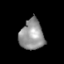
Tissue: skin
Cell type: Epithelial cells
Senescence score: 0.2658
Nuclear area (px): 725
Mean DAPI intensity: 146.926